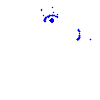
Particle: proton